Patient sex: F
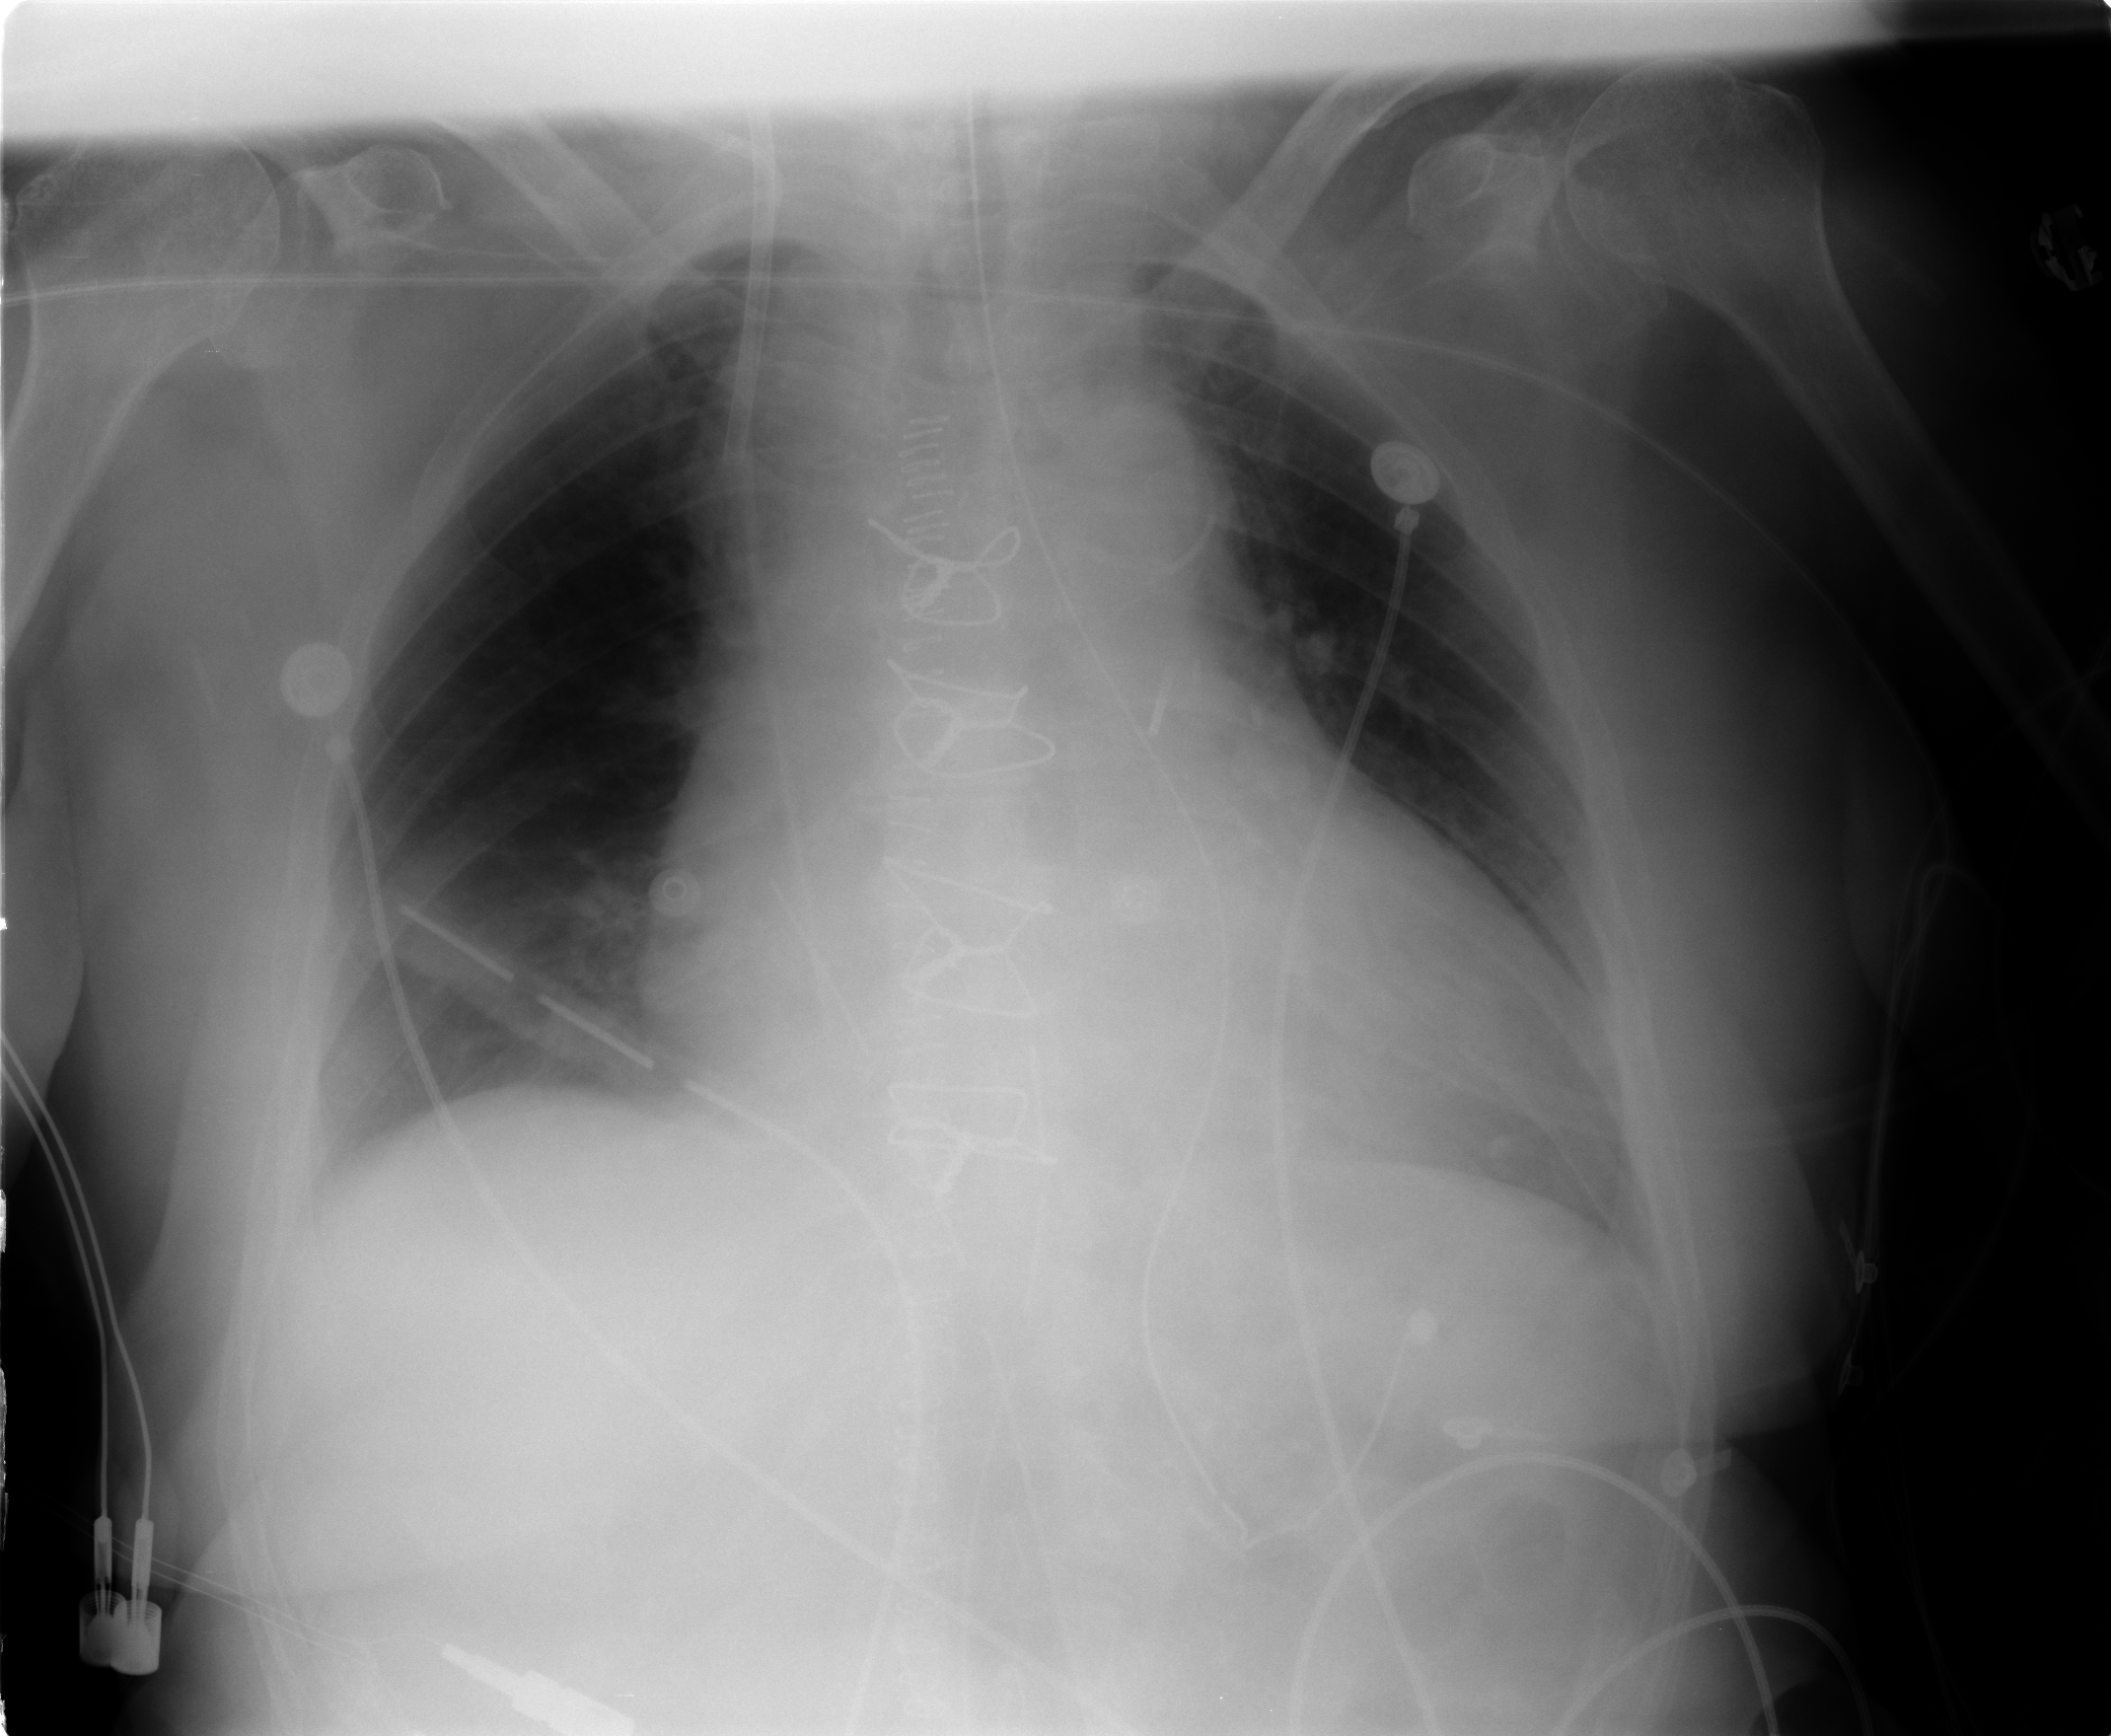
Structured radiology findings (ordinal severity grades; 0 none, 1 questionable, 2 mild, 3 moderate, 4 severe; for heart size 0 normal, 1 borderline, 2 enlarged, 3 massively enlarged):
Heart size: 2
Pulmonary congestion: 1
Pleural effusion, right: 2
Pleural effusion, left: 1
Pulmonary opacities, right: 0
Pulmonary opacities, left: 0
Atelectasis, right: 1
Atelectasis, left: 0